Field crop: maize
Growth stage: 1
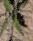
Species: atriplex